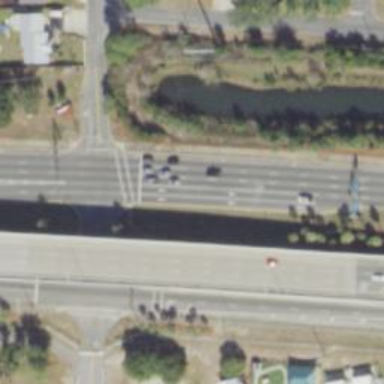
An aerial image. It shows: Asphalt trunk highway which is also expressway.